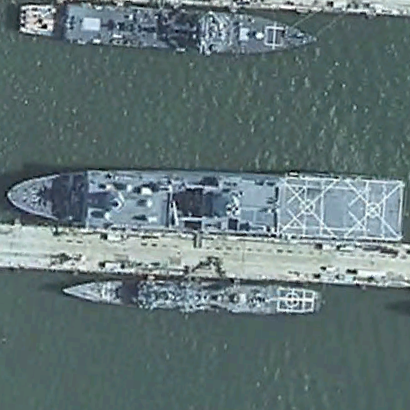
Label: combat